Field crop: maize
Growth stage: 2
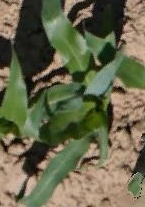
Species: maize